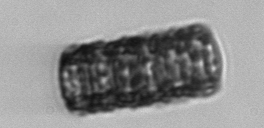
Label: Paralia_sulcata